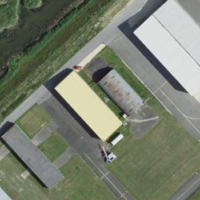
EUNIS habitat code: 53
Species observed at this site:
Clinopodium vulgare